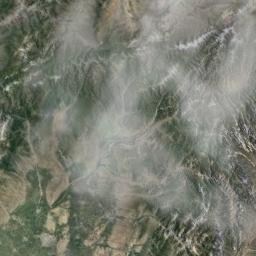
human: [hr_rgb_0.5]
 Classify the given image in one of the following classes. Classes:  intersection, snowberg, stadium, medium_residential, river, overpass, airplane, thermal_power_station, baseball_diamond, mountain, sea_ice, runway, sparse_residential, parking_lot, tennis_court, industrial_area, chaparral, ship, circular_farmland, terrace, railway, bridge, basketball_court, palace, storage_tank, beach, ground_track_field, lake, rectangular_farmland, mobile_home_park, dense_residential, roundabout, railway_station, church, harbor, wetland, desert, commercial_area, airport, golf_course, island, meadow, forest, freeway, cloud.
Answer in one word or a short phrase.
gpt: cloud